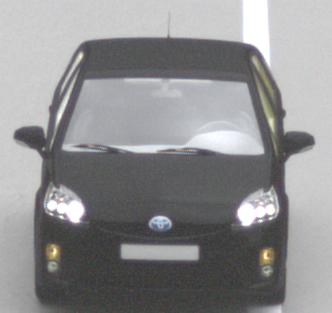
Make: Toyota
Model: Prius 1.5 Hybrid
Detailed model: Prius (HW2)
Model produced from: 2006/03
Model produced until: 2009/06
Doors: 5
Color: black
Road condition: dry road
Daytime: midday
Contrast: low contrast